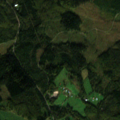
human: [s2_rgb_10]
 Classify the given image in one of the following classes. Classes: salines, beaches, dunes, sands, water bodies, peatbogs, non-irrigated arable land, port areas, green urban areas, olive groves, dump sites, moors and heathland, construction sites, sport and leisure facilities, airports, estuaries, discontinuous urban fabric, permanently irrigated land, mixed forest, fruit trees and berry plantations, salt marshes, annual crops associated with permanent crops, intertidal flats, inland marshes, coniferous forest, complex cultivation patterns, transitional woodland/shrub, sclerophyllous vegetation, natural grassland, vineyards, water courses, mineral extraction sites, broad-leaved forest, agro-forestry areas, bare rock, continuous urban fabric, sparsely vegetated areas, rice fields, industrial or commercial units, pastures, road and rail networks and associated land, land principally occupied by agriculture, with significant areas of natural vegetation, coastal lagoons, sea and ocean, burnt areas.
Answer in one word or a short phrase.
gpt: land principally occupied by agriculture, with significant areas of natural vegetation, coniferous forest, mixed forest, transitional woodland/shrub